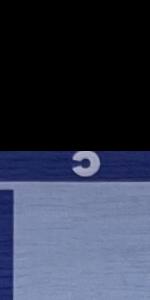
Label: Empty